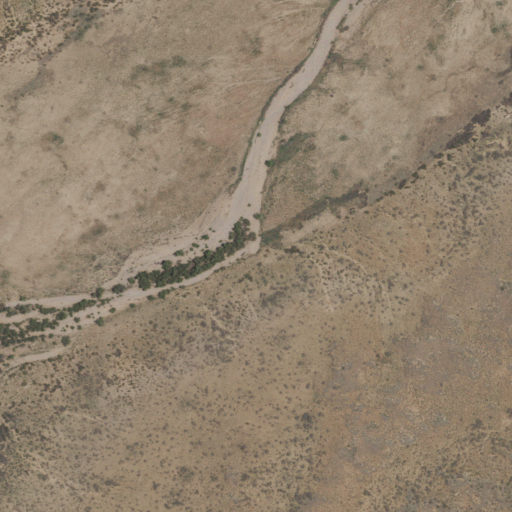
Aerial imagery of valley in New Mexico named Provinger Canyon containing grassland and shrub